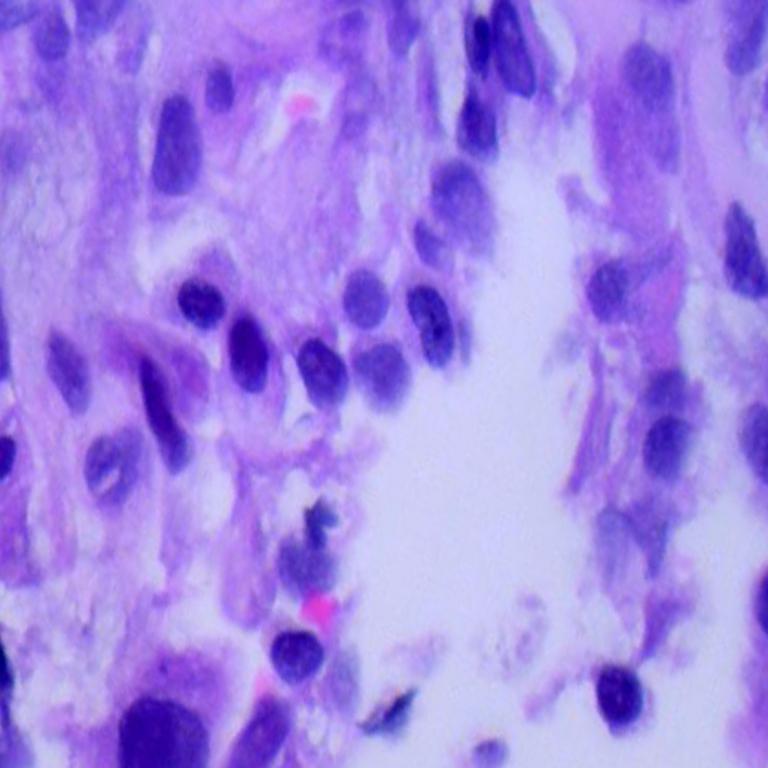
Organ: lung
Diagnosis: adenocarcinomas